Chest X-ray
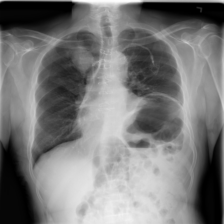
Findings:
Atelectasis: negative
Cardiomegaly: negative
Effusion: negative
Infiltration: negative
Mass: negative
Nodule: negative
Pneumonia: negative
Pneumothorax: negative
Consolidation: negative
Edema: negative
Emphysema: negative
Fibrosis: negative
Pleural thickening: negative
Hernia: negative